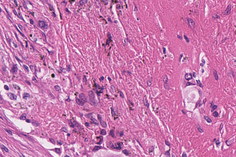
Tumor epithelial tissue: no
Tumor-associated stroma tissue: yes
Normal tissue: no